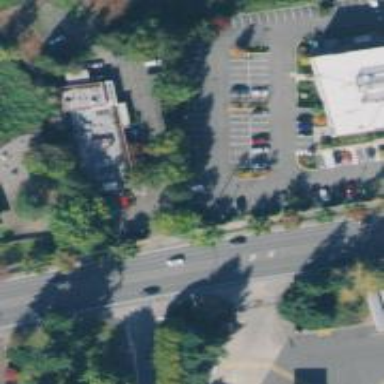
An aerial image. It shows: Pedestrian crossing with zebra markings on footway.